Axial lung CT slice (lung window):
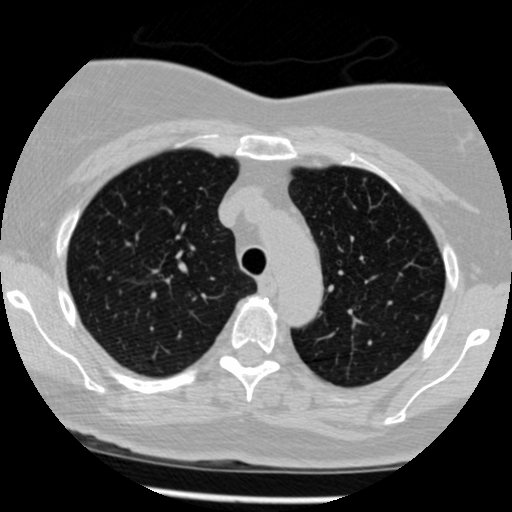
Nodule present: yes
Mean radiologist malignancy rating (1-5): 3